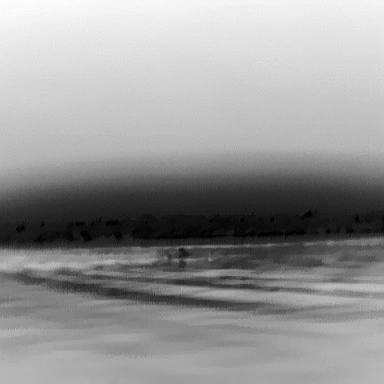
There is a canoe in the infrared image.